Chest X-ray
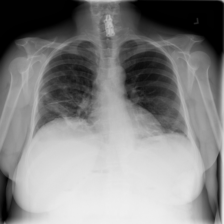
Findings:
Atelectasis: positive
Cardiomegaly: negative
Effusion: negative
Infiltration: negative
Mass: negative
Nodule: negative
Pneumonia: negative
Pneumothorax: negative
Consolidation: negative
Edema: negative
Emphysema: negative
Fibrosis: negative
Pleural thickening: negative
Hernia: negative